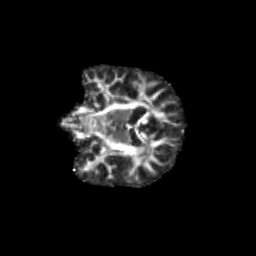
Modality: FA
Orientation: coronal
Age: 13
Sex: female
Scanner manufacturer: siemens
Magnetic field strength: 3 T
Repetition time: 3.8 s
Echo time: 0.07 s